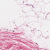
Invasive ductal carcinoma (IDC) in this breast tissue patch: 0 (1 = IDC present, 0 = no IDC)